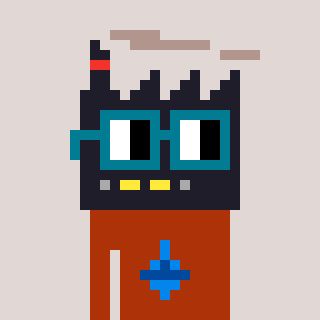
a pixel art character with square dark green glasses, a factory-shaped head and a hotbrown-colored body on a warm background